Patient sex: M
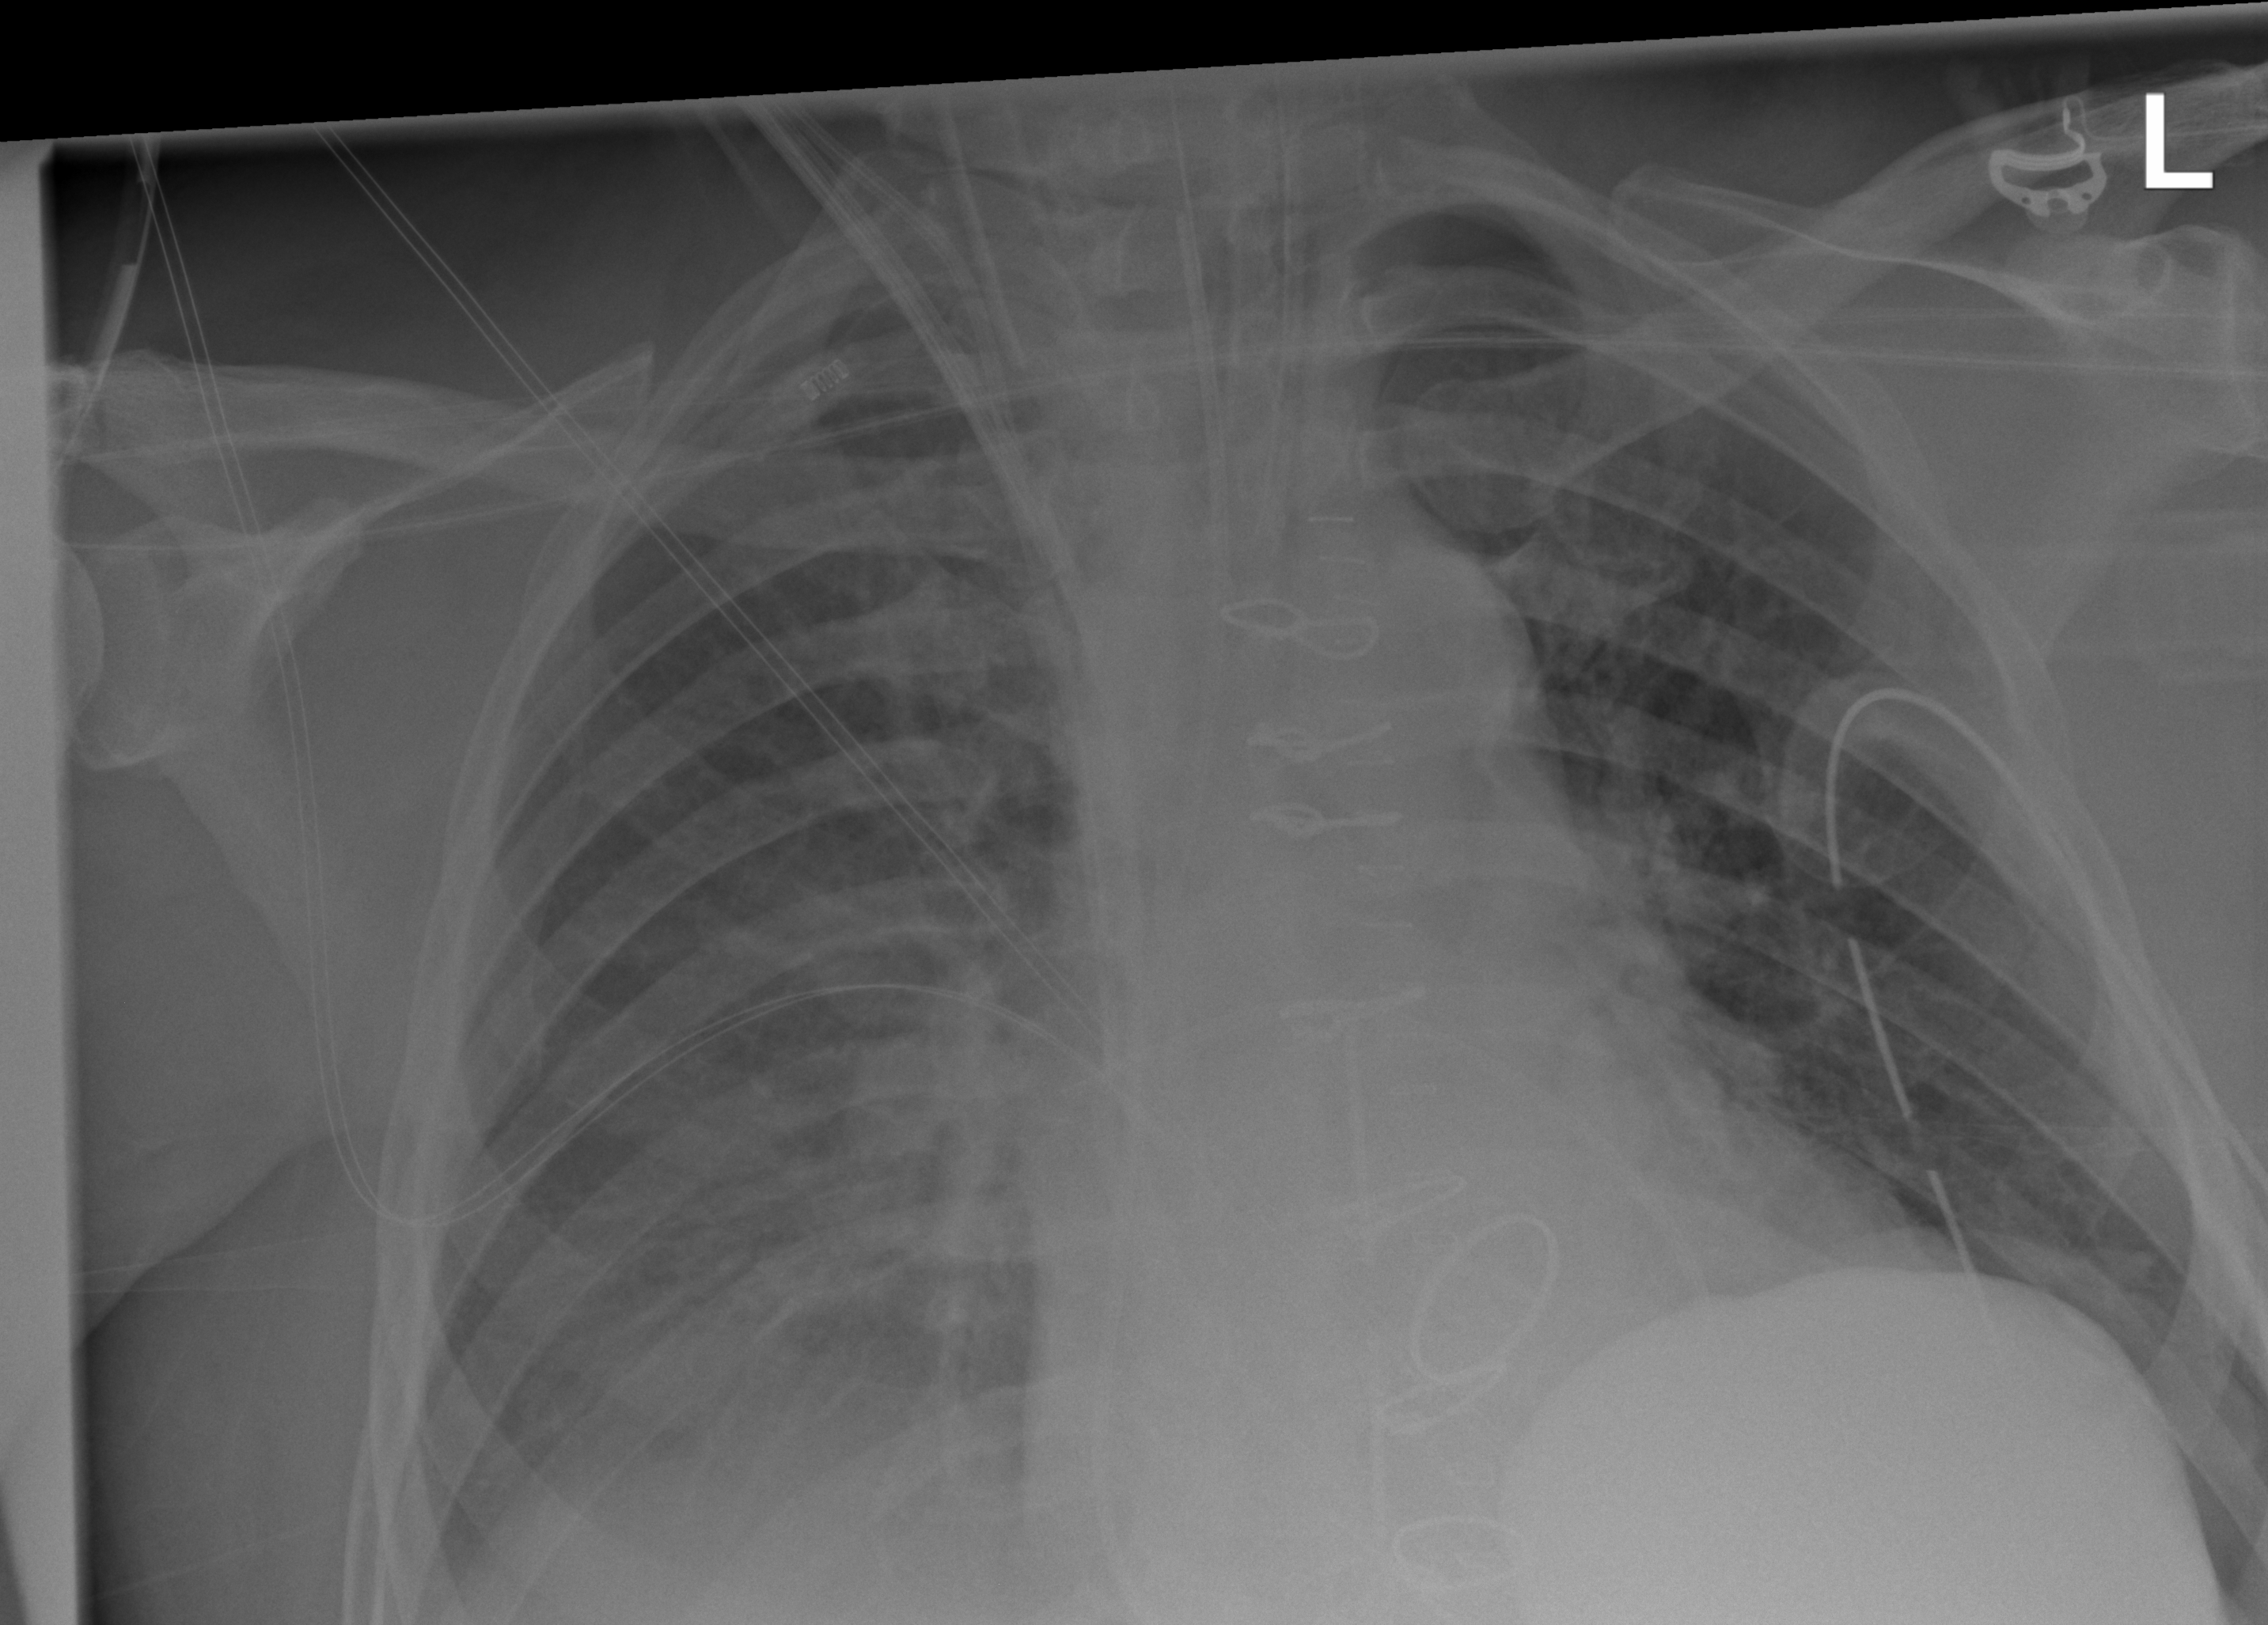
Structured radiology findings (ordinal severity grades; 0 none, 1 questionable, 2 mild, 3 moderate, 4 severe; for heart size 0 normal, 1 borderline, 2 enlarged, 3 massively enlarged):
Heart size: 0
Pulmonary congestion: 0
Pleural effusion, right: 2
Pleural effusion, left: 0
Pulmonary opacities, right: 0
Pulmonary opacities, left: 0
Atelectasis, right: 2
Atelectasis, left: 0